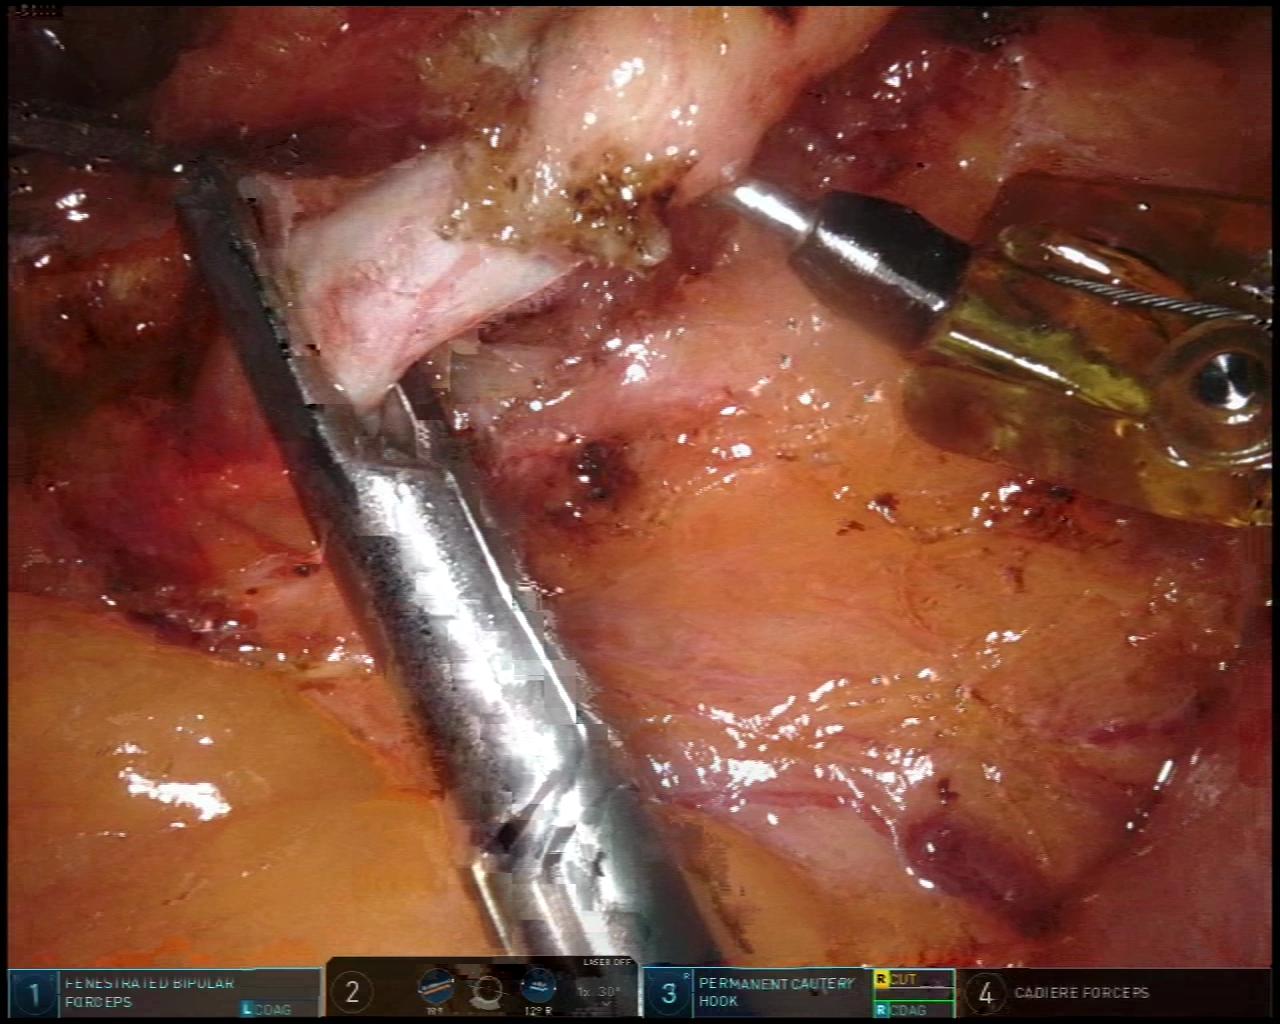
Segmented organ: inferior_mesenteric_artery
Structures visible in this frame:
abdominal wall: no
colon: no
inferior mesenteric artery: yes
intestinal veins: no
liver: no
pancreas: no
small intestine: yes
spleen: no
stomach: no
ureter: no
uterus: no
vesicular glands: no